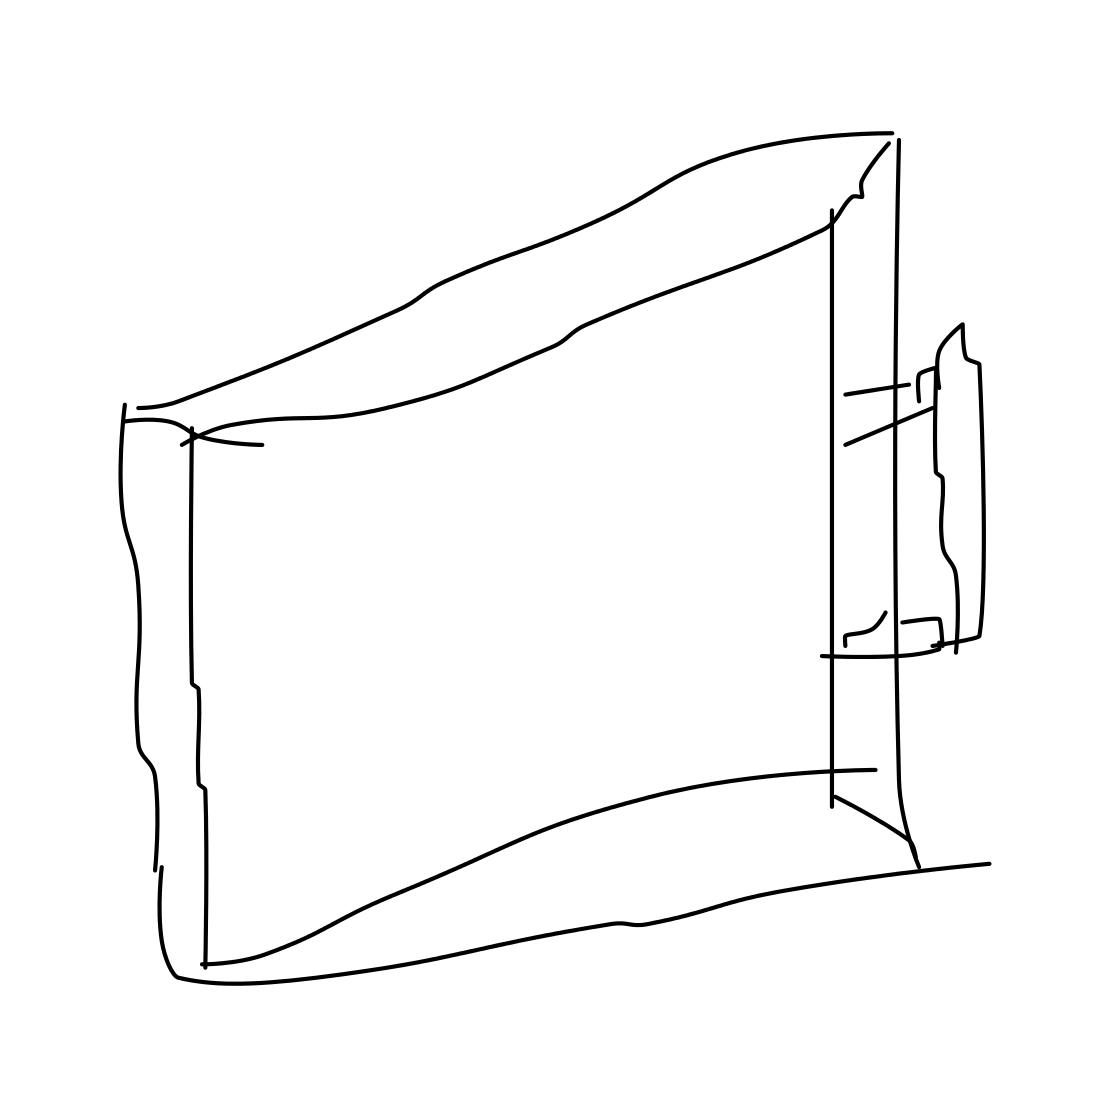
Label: suitcase